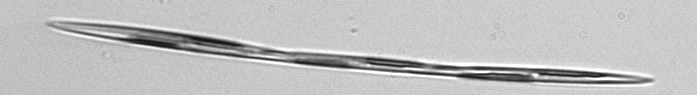
Label: Pseudo-nitzschia